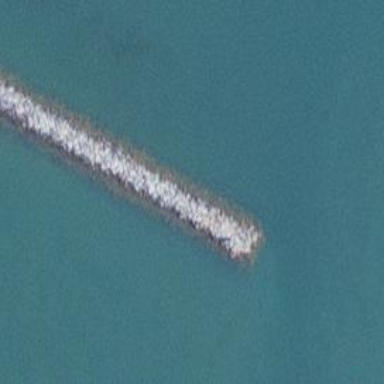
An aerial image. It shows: Breakwater structure.